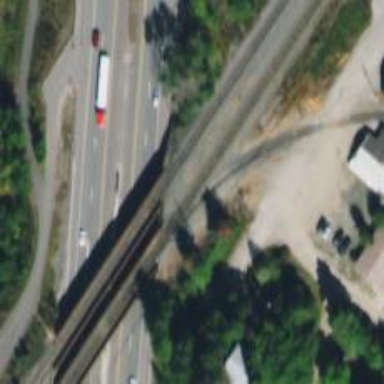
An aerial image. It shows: Bridge over railway siding.